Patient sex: F
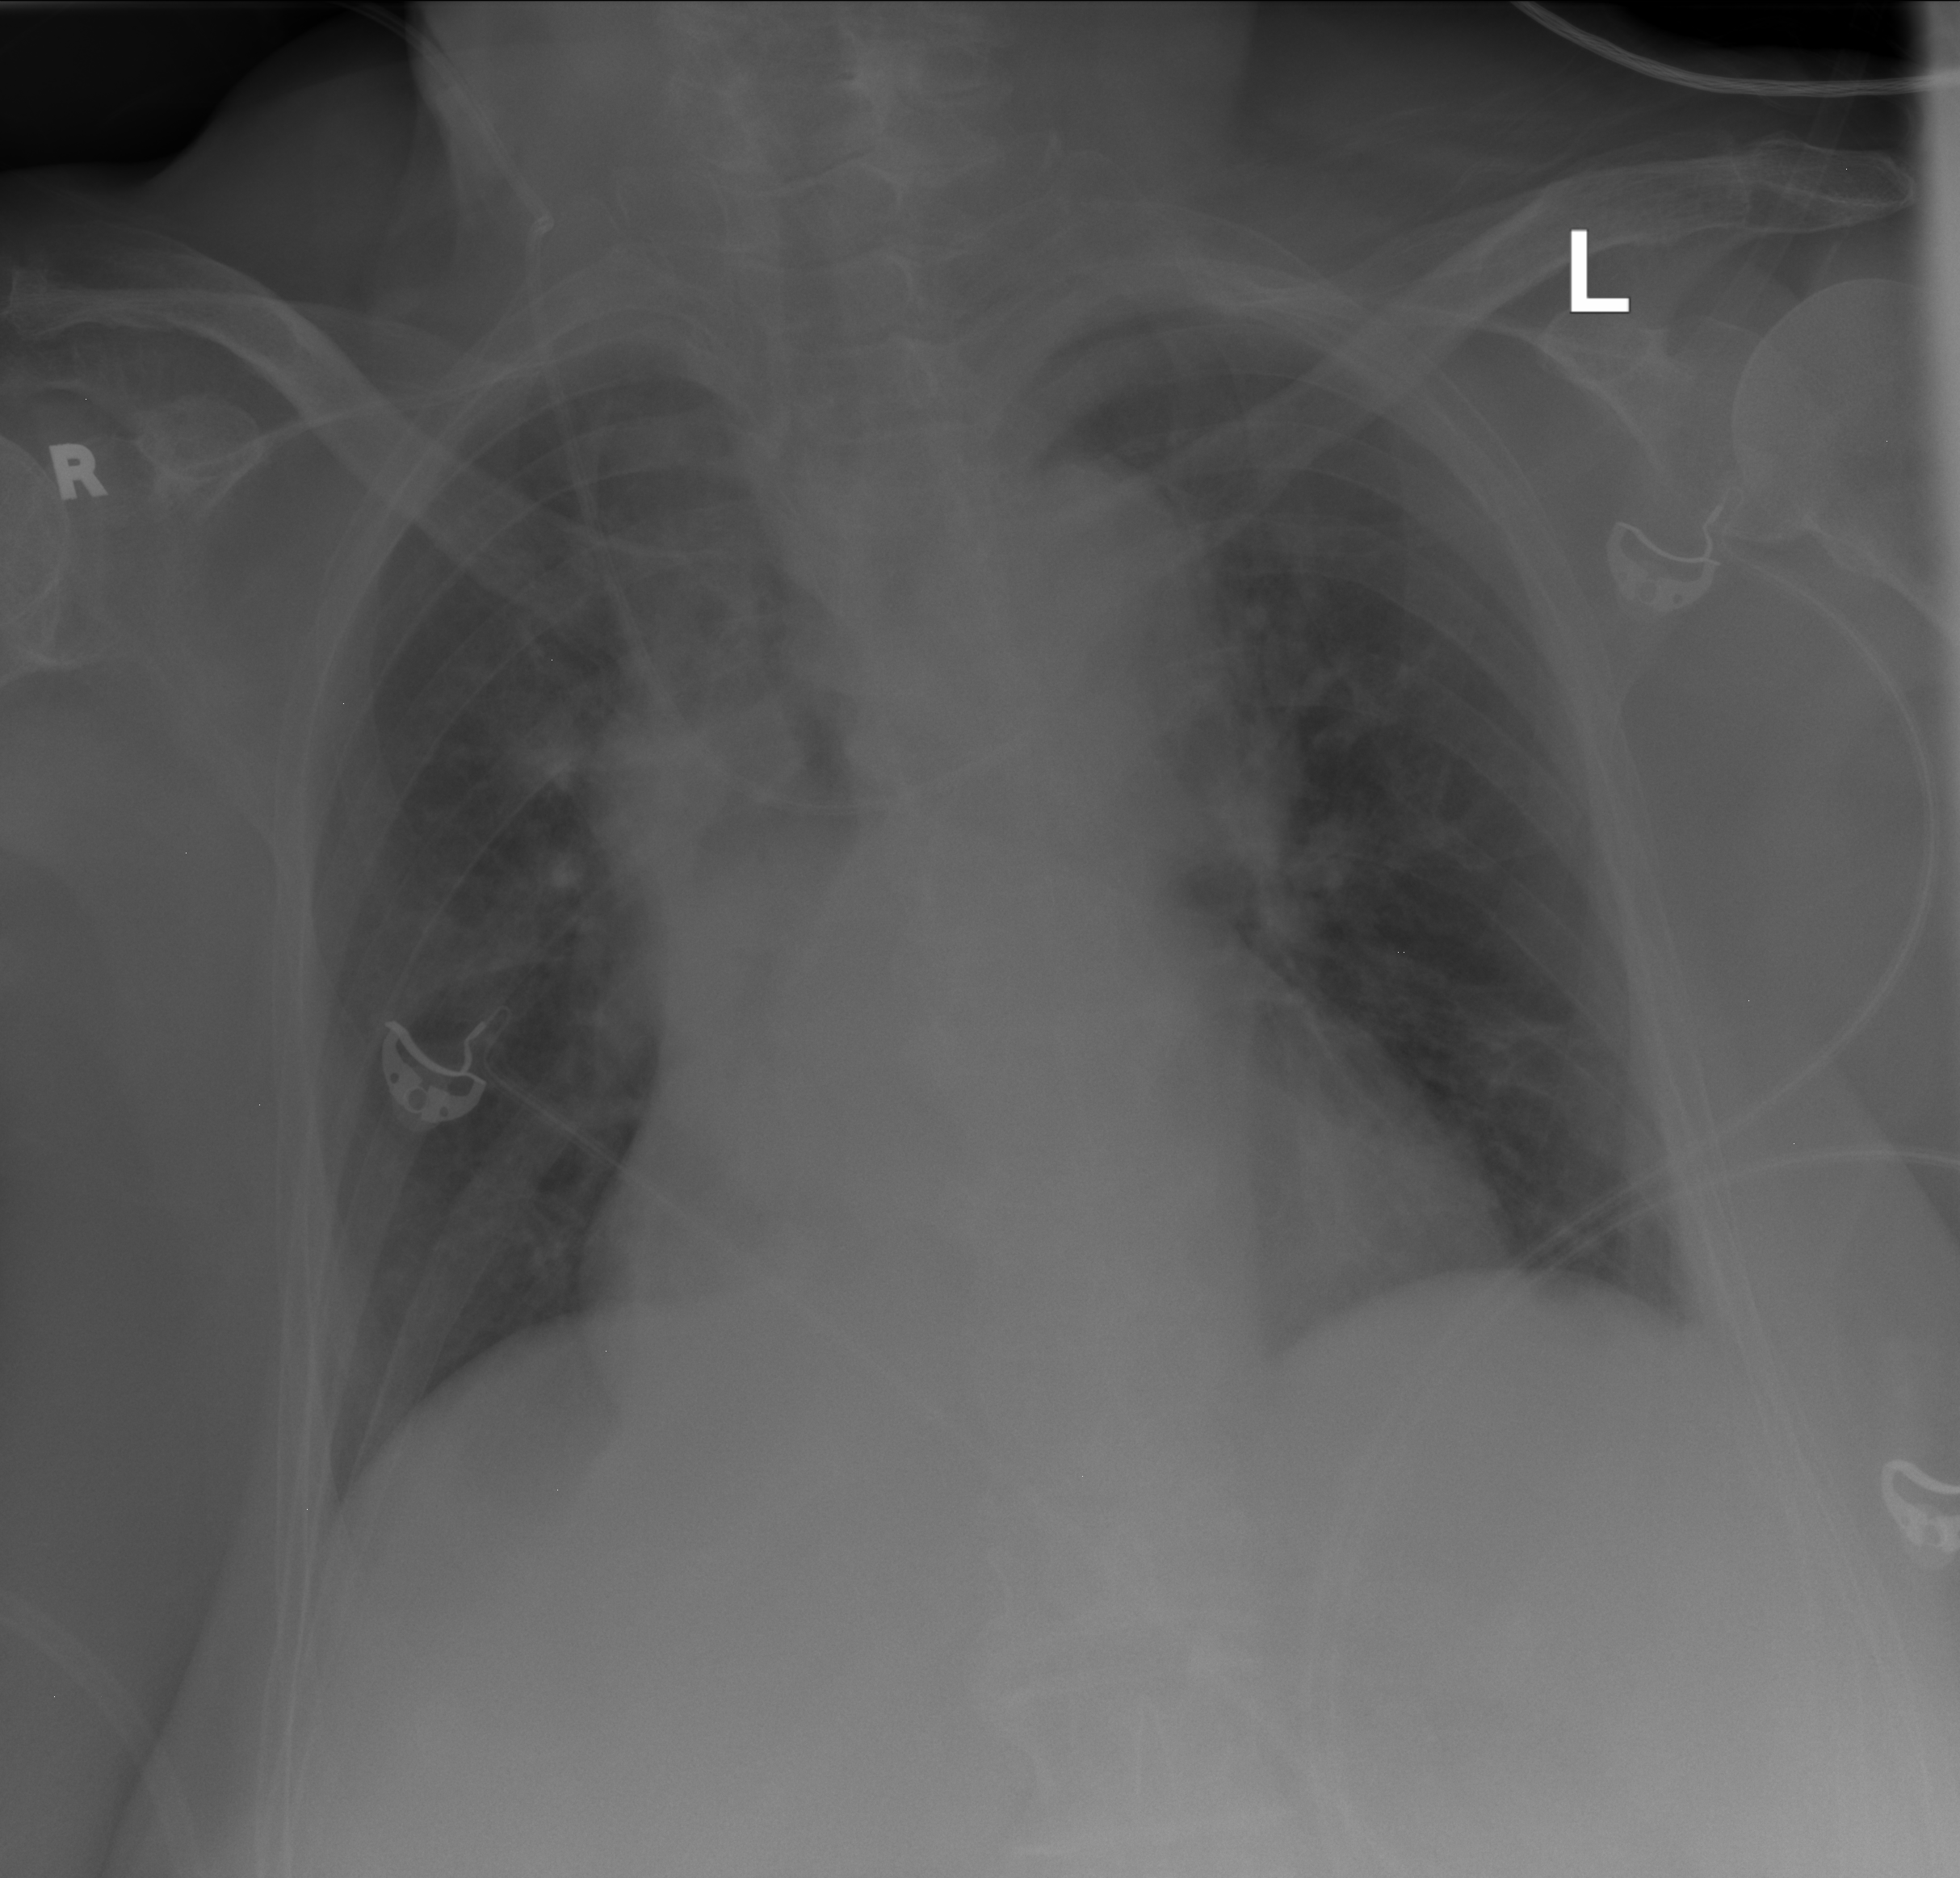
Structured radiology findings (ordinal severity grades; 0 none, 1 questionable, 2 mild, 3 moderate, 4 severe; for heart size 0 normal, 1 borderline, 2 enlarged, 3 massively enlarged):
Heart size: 1
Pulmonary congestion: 0
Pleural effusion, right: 0
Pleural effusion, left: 0
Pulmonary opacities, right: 2
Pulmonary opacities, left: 0
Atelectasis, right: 0
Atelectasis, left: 0